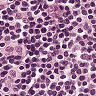
Metastatic tissue present: no